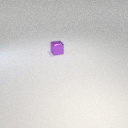
small purple metal cube